Field crop: maize
Growth stage: 1
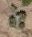
Species: chenopodium